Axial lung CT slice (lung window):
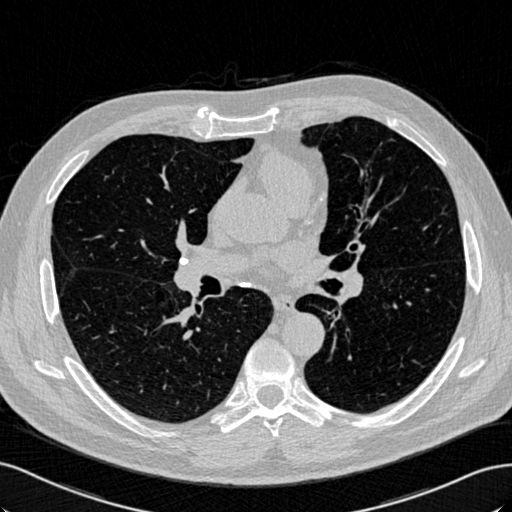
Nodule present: no